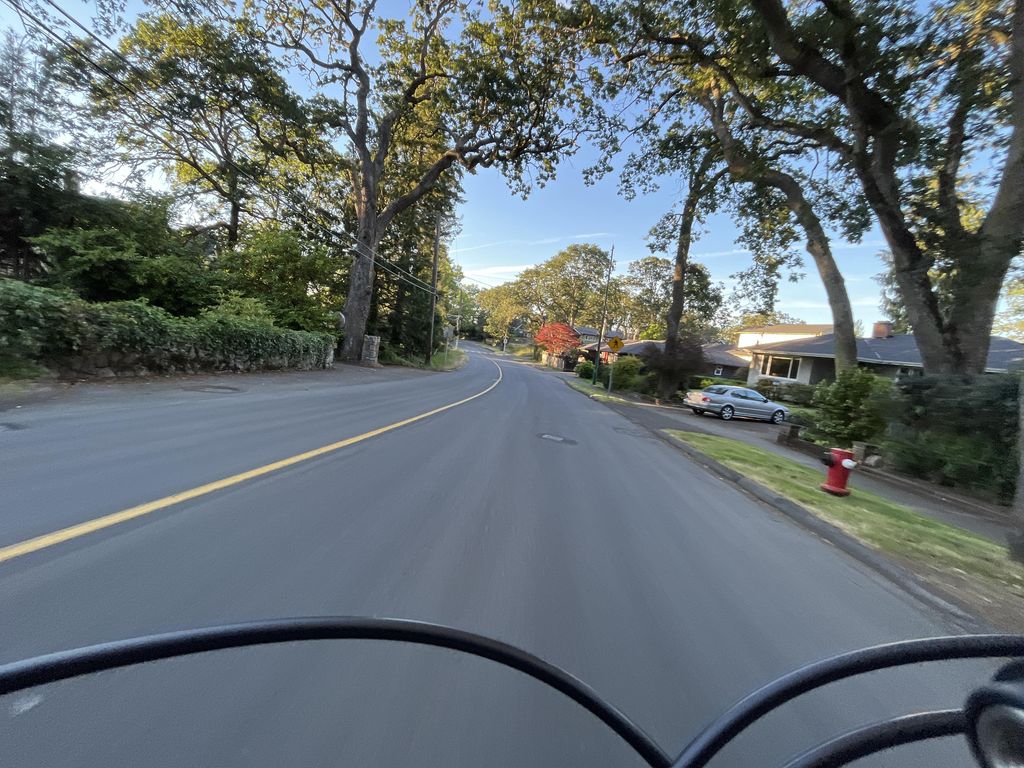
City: victoria